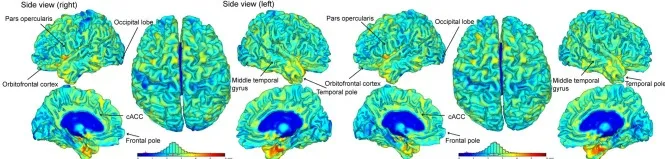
High-resolution 3D T1-weighted BRAVO images. (A) 3D BRAVO images before treatments (T1) and at the end of 2-month treatments (T3) of mirror therapy and sacral plexus magnetic stimulation. Different colors demonstrate different thicknesses, as shown with the color bar. The black arrows indicate regions with changed thickness.
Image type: radiology (mri)